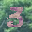
Label: 3